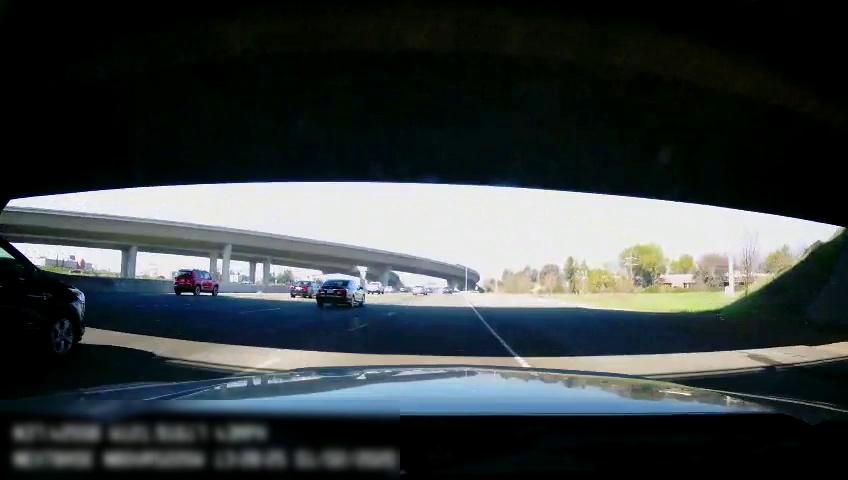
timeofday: Day
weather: Sunny
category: Drivable Space
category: Vehicles | Truck
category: Vehicles | Car
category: Vehicles | Car
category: Vehicles | Car
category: Vehicles | SUV
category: Vehicles | SUV
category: Vehicles | Car
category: Lanes | Current Lane
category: Lanes | Alternate Lane